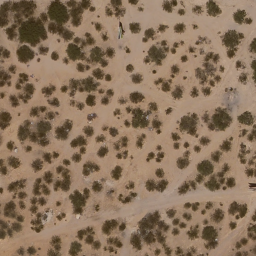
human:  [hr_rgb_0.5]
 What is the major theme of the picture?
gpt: chaparral